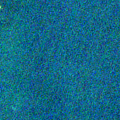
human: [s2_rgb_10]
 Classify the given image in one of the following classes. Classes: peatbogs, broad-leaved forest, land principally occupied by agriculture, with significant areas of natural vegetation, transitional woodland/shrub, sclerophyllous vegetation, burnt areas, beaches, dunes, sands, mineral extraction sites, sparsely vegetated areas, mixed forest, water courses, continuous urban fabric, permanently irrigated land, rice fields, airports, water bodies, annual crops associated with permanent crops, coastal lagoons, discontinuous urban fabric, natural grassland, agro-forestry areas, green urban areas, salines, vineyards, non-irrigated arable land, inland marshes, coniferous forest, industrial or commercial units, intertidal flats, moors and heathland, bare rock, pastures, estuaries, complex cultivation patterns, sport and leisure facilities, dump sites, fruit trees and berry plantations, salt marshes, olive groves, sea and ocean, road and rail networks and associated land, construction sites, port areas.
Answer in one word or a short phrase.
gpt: sea and ocean